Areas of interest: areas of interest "Parking Lot"
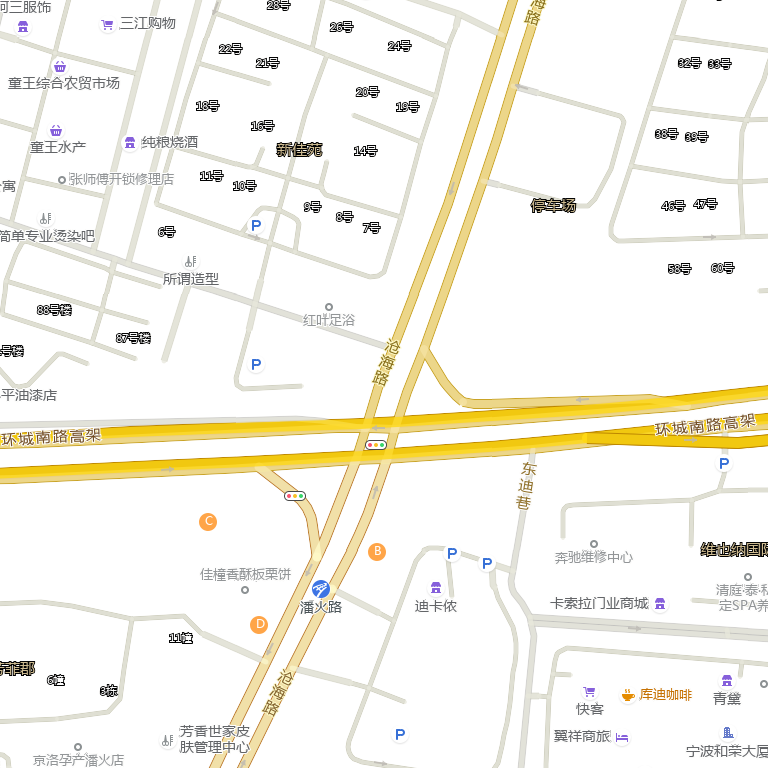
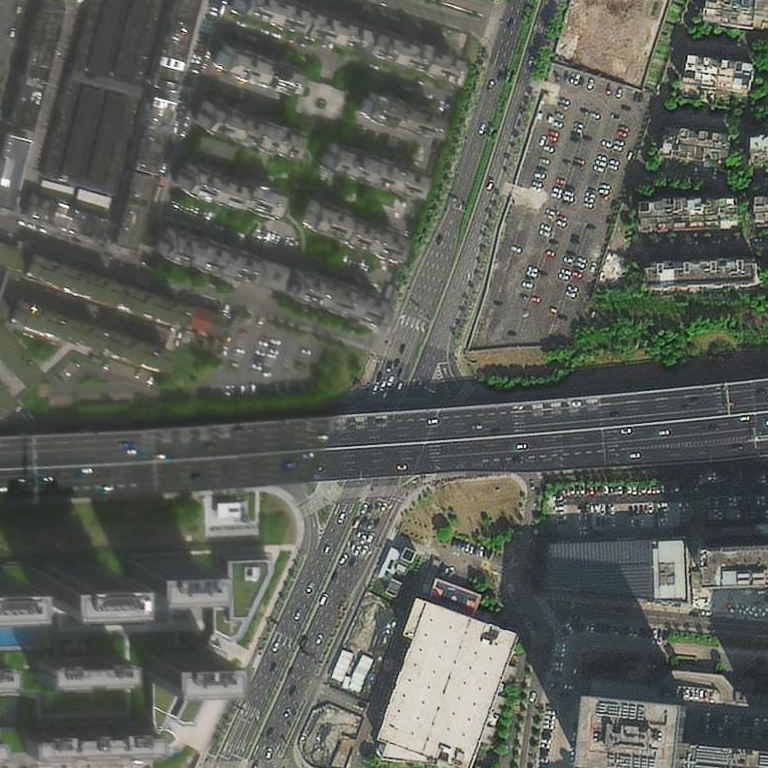